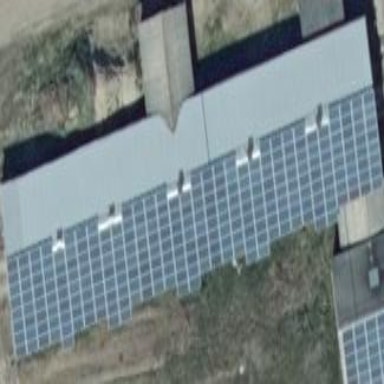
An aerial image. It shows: Building featuring small installation solar photovoltaic panel for electricity generation.